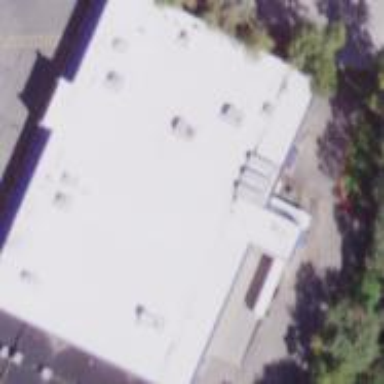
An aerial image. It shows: Commercial building.